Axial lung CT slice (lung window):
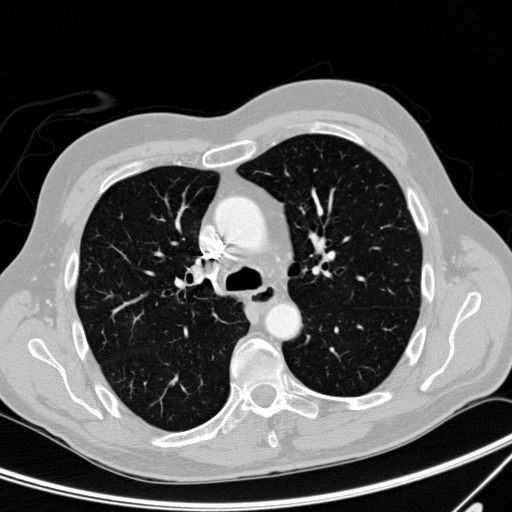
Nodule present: no